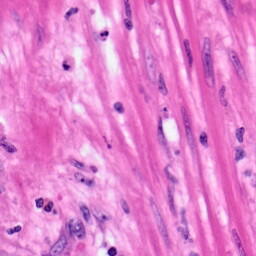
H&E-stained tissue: Pancreatic